Question: If you see google finance or other such charts, they usually have a small pentagon on the chart that indicates when the divident was paid.

note the markers in the screenshot
<URL>
In this link you will see A,B,C,D .... along the charts X-Axis.
If you choose a larger data range say 2005- 2010 , then you will see blue divident markers along the x-Axis.
Is there any thing in Flex that will allow us to do that ?
What is that feature known as?
Regards,
Shah
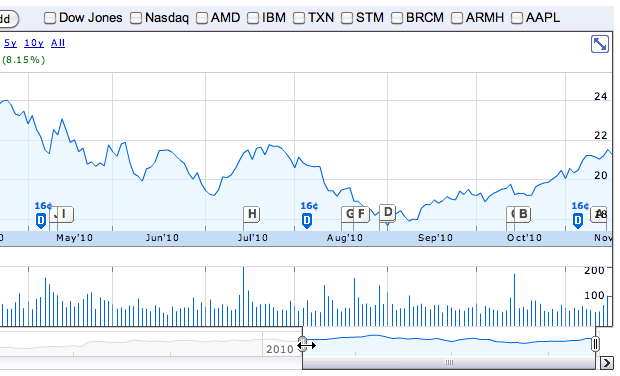
Answer: Without having access to their code, but understanding quite a bit about the Flex Charting components that you will find in the standard Flex SDK, I can say with almost complete certainty that the google finance charts are using Flex Charting.
That said, you can extend the Flex charts and do some fairly powerful things. This includes custom markers.
> the truth is, that building a custom chart element is not necessarily a simple task. With power comes complexity, and to build even a simple chart extension, there's a fair amount of learning to be done about how the journey is made from data values to pictures on the screen.
<URL> The article is a bit older, but the Flex Charts haven't changed much since it was written. It should give a basic idea about what it takes to start customizing your charts.